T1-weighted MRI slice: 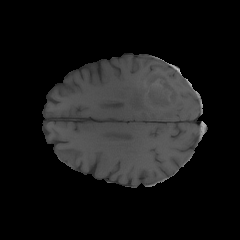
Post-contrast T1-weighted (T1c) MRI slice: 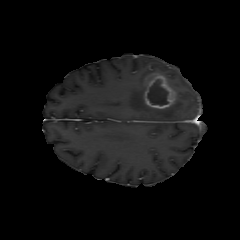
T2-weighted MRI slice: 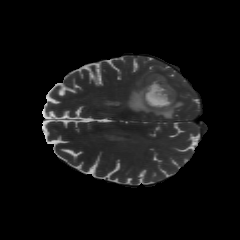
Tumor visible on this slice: yes